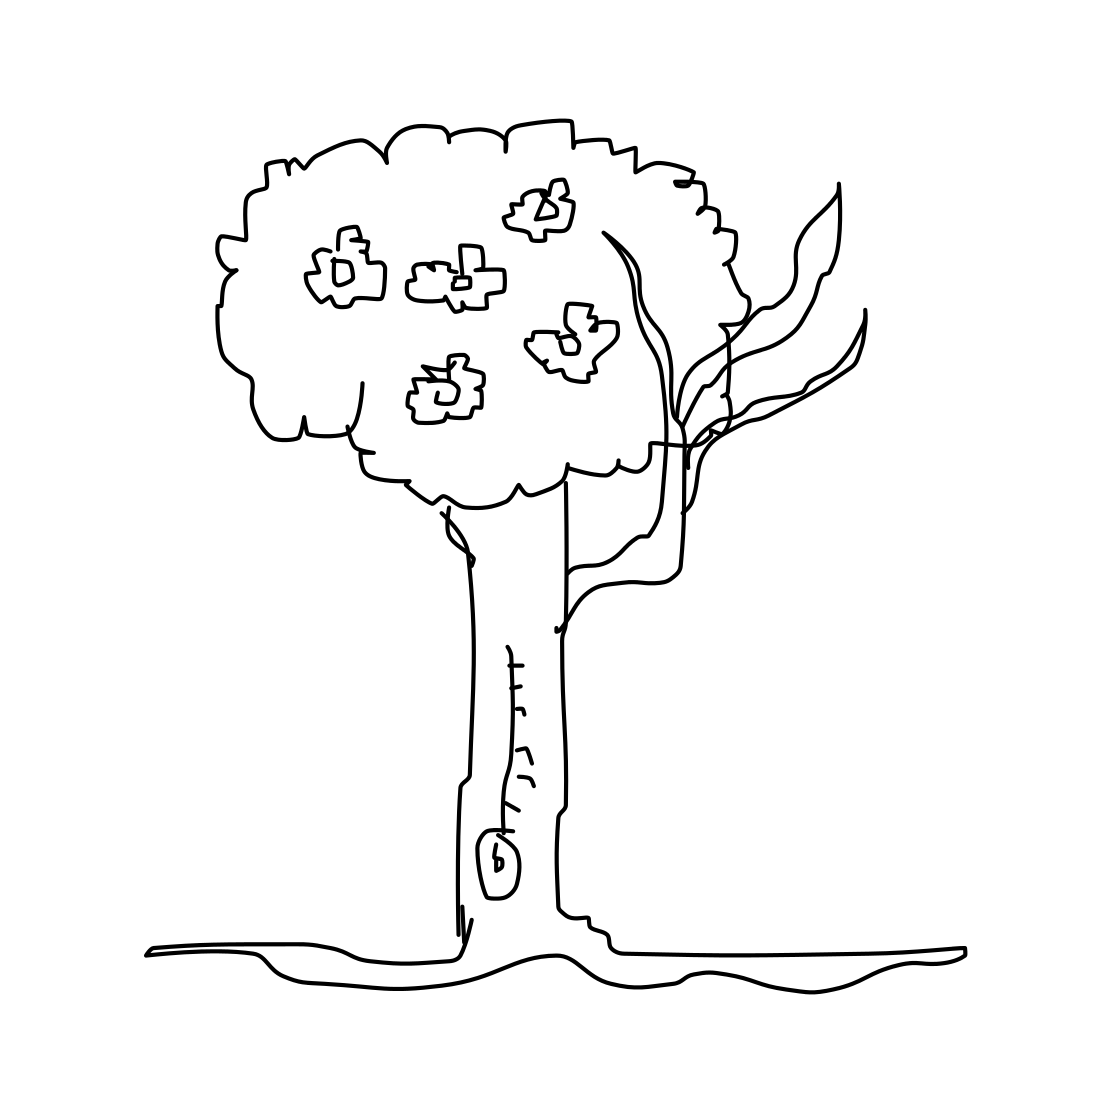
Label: tree